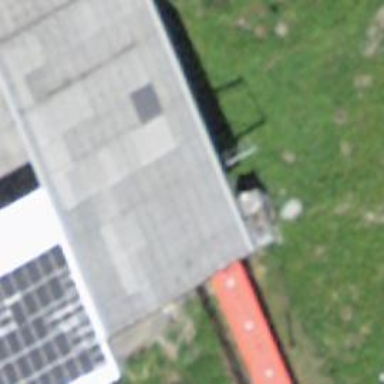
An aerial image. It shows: Funicular railway.